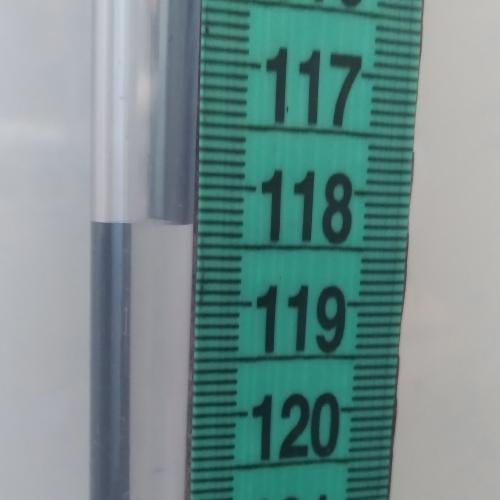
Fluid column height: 118.3 cm